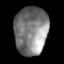
Tissue: prostate
Cell type: T cells
Senescence score: 0.8499
Nuclear area (px): 1562
Mean DAPI intensity: 127.505